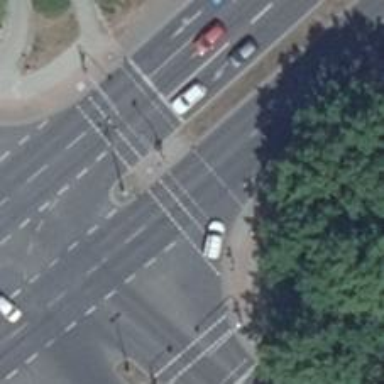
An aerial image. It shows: Road crossing with traffic signals and island.